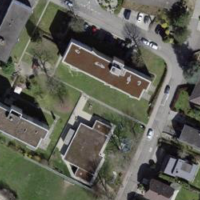
EUNIS habitat code: 54
Species observed at this site:
Cotinus coggygria